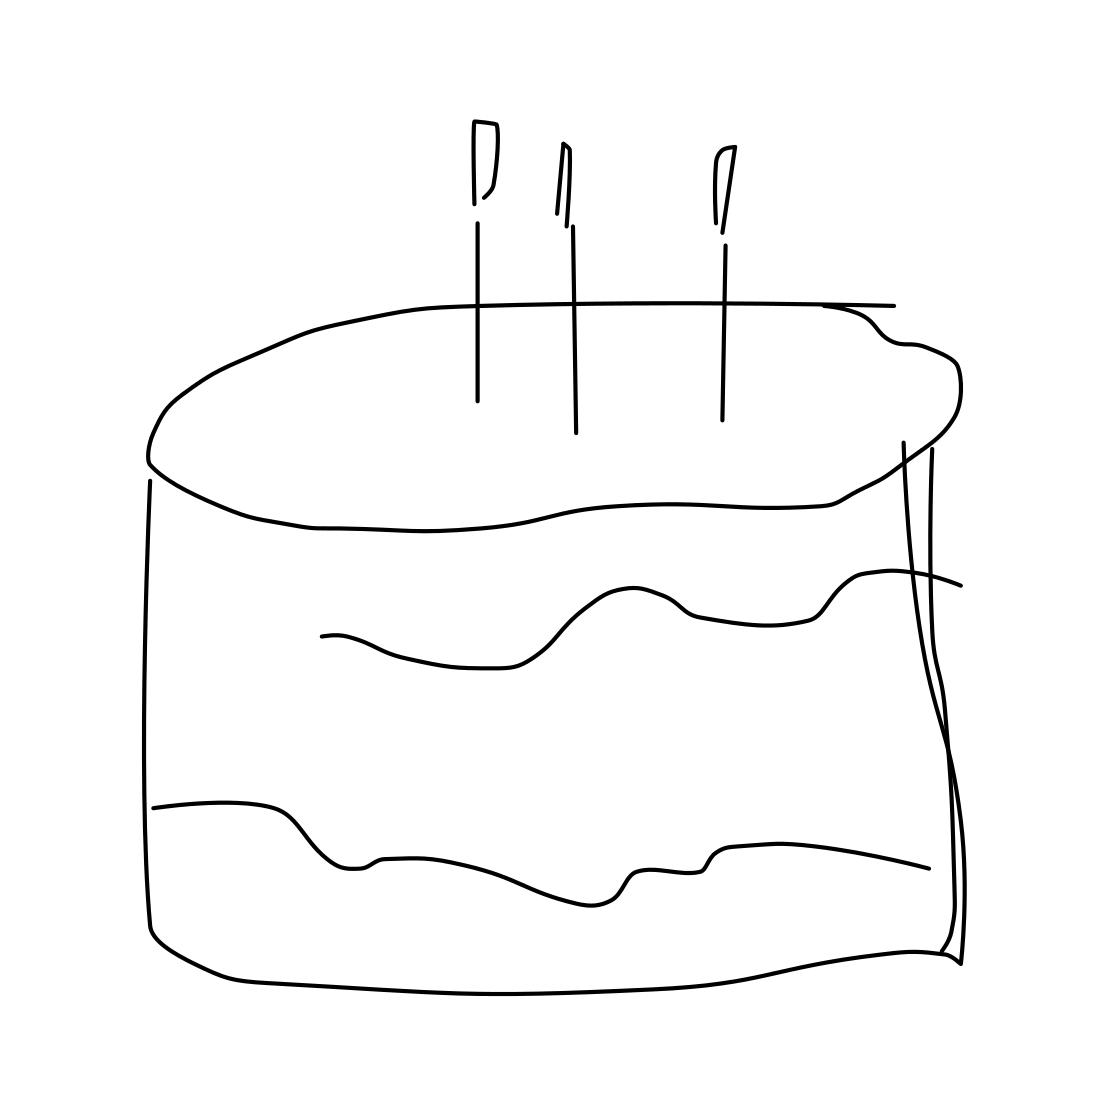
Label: cake